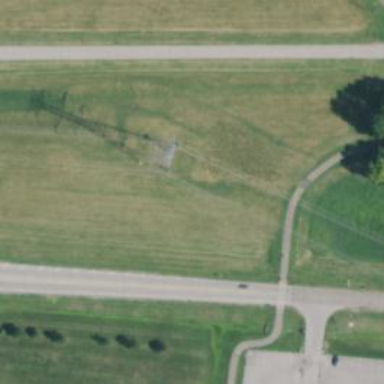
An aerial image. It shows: Lattice structure tower used for power distribution.